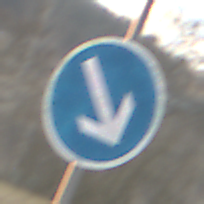
Verkehrszeichen: VorgeschriebeneVorbeifahrtRechts
Umgebung: Outdoor, Nature
Tageszeit: MorningAfternoon
Wetter: PartlyCloudy
Licht: Natural
Jahreszeit: Autumn
Kontrast: LowContrast